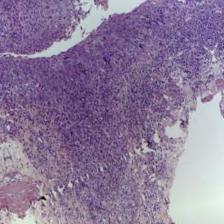
Diagnosis: OSCC